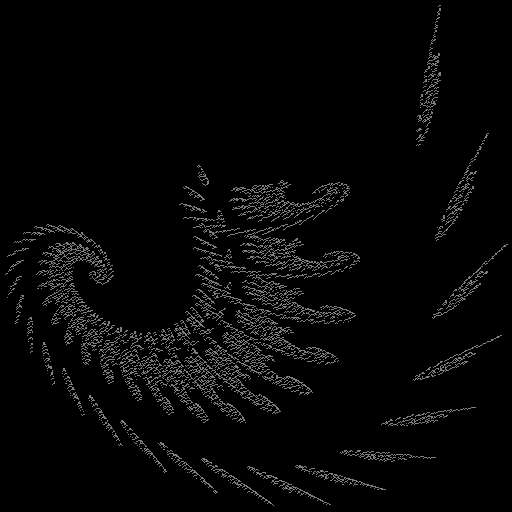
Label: fleabane